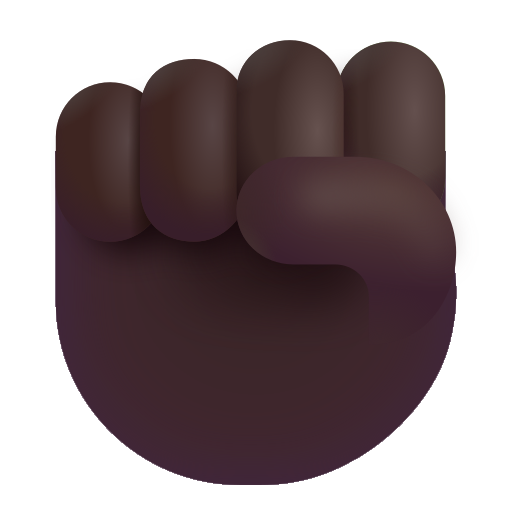
raised fist color dark